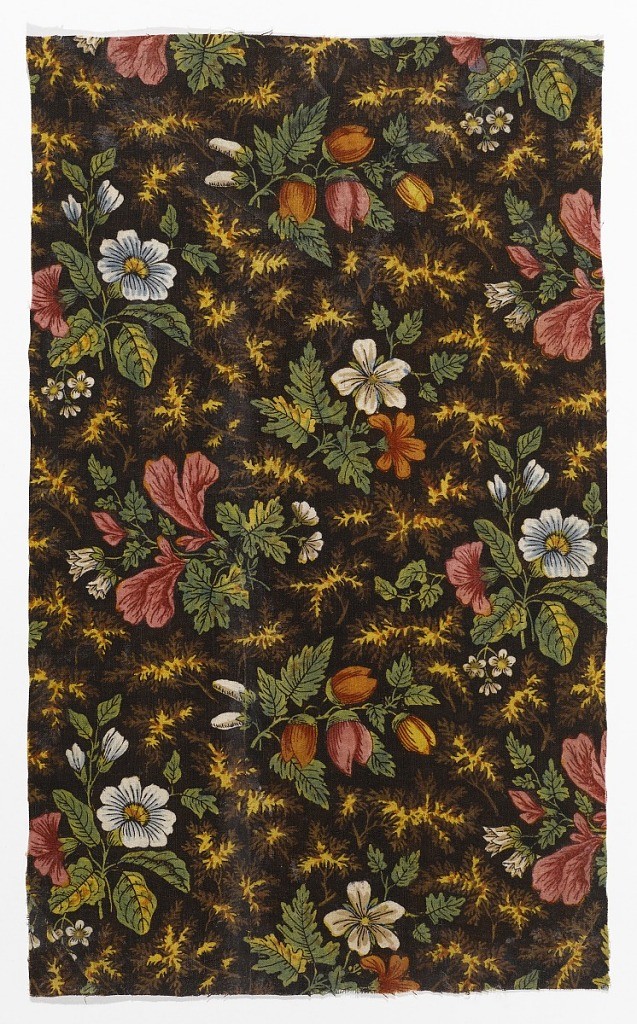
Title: Textile
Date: late 18th century
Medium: cotton Technique: block printed with additional colors applied by brush on a plain weave foundation
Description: Clusters of naturalistic flowers in blue and white, pink and red, surrounded by green leaves with yellow veining on a dark brown ground.